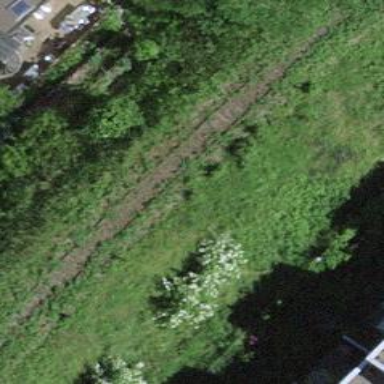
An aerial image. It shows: Abandoned railway.